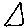
Label: triangle